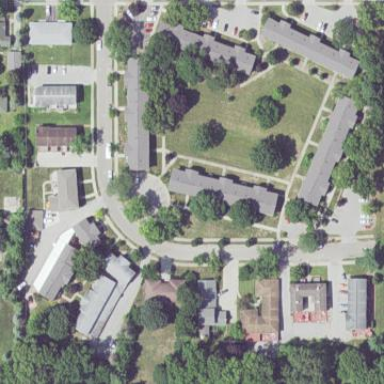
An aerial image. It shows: Residential area consisting of single-family houses and apartments.